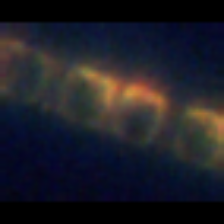
Taxon: Skeletonema
Group: Diatoms